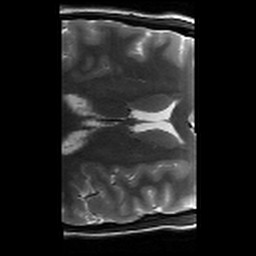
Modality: T2w
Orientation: axial
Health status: healthy
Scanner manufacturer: siemens
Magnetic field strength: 3 T
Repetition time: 8.02 s
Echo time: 0.08 s